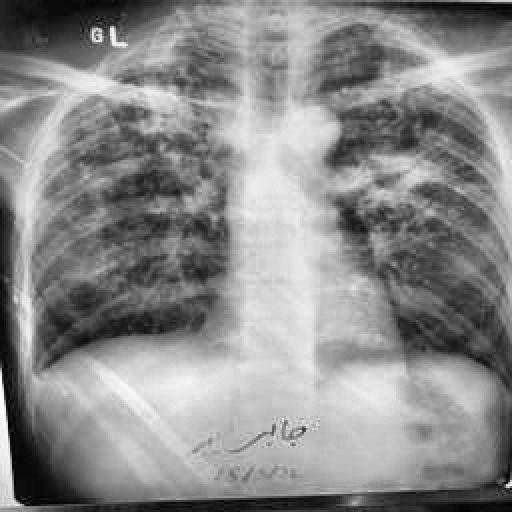
Finding: TUBERCULOSIS